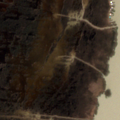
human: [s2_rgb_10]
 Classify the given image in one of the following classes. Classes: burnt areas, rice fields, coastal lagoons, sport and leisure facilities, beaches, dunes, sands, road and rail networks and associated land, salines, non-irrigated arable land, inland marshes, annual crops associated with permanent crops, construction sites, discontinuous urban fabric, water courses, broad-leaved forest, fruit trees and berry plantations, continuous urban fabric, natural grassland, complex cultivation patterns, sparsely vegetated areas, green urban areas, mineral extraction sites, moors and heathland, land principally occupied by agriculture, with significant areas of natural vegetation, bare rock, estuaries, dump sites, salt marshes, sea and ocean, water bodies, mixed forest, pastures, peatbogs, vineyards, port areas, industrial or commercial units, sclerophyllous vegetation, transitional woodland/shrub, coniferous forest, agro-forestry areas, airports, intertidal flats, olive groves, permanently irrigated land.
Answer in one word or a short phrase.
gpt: inland marshes, water bodies